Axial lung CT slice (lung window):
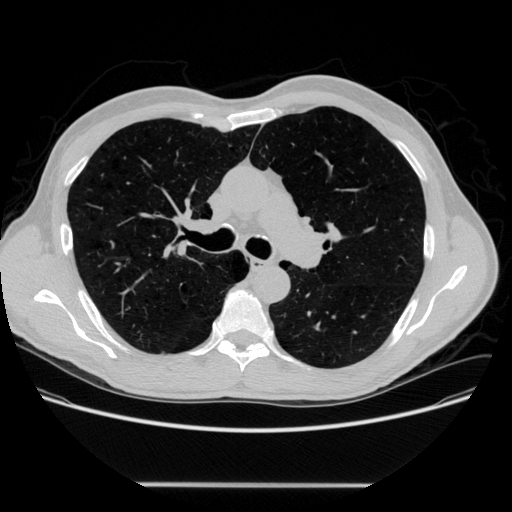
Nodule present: no